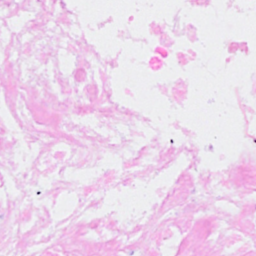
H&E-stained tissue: Breast